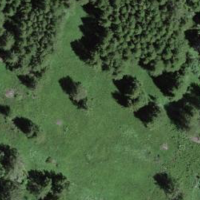
EUNIS habitat code: 43
Species observed at this site:
Sorbus aucuparia